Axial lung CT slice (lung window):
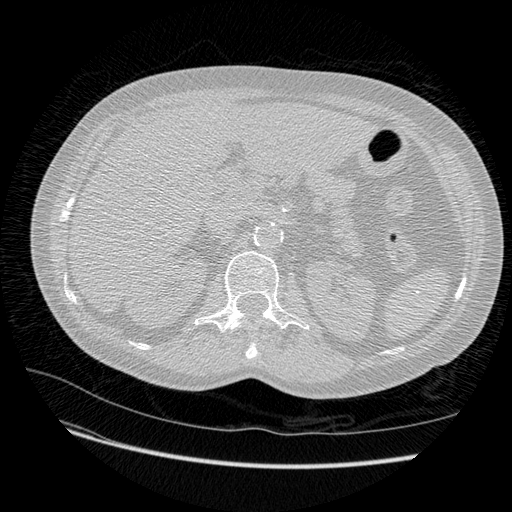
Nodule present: no